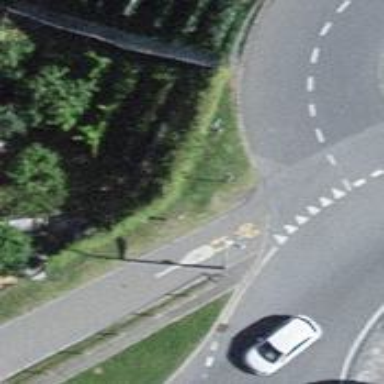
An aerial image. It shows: Asphalt path.